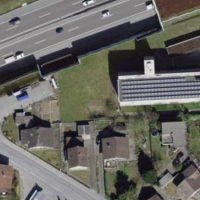
EUNIS habitat code: 57
Species observed at this site:
Sedum album